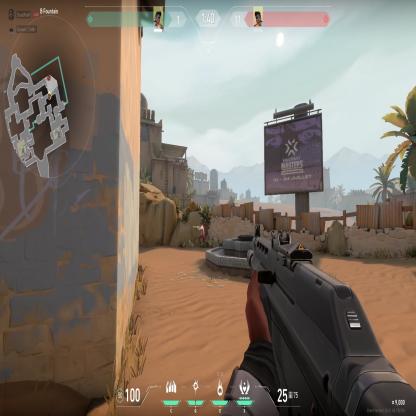
Label: enemy